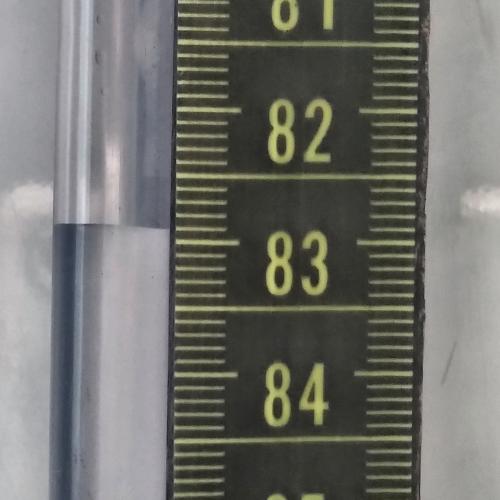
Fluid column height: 82.9 cm